Field crop: maize
Growth stage: 1
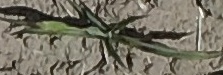
Species: sorghum